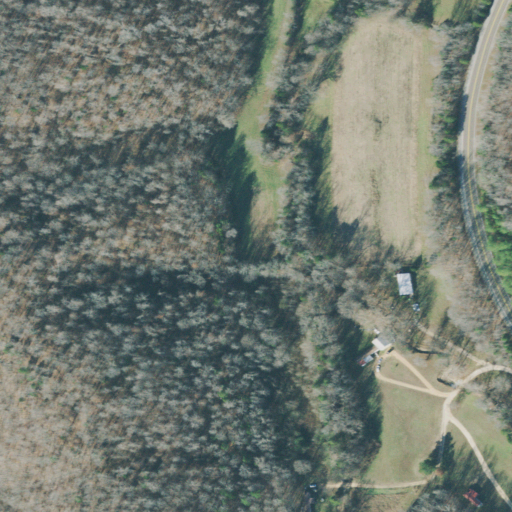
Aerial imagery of valley in Tennessee named Right Fork Horner Hollow containing deciduous forest, pasture, open development, mixed forest, and low intensity development